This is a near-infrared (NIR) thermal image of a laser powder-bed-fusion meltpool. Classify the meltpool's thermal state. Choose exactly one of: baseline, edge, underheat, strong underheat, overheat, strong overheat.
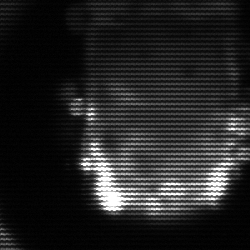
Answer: baseline